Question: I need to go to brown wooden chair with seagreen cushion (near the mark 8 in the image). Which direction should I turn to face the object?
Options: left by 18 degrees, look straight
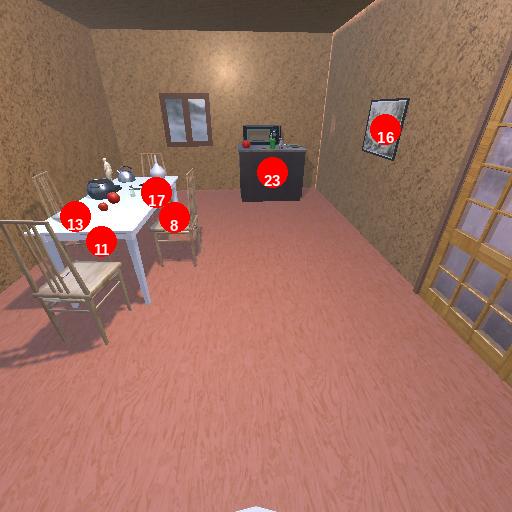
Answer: left by 18 degrees